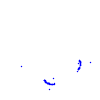
Particle: pion